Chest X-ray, PA view. Patient: 52 years old, sex M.
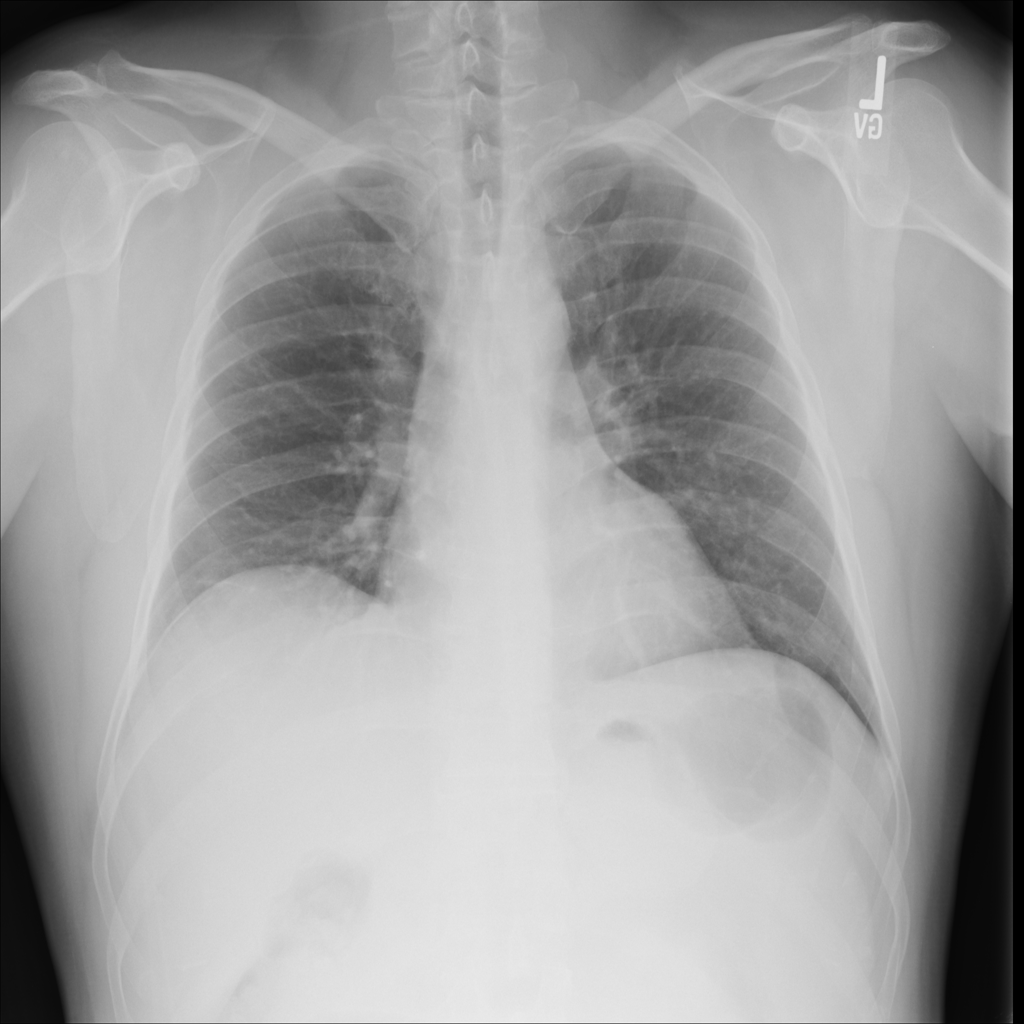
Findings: No Finding